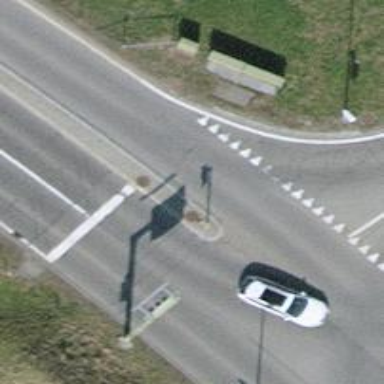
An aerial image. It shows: Road with traffic signals.